Question: I have the following exception when I run a test case:
'''
org.mockito.exceptions.misusing.UnfinishedVerificationException:
Missing method call for verify(mock) here:
-> at sun.reflect.NativeMethodAccessorImpl.invoke0(Native Method)
Example of correct verification:
verify(mock).doSomething()
Also, this error might show up because you verify either of: final/private/equals()/hashCode() methods.
Those methods *cannot* be stubbed/verified.
at com.bignibouX.tests.repository.member.MemberCachingIntegrationTest.testFindByEmail(MemberCachingIntegrationTest.java:61)
at sun.reflect.NativeMethodAccessorImpl.invoke0(Native Method)
at sun.reflect.NativeMethodAccessorImpl.invoke(NativeMethodAccessorImpl.java:57)
at sun.reflect.DelegatingMethodAccessorImpl.invoke(DelegatingMethodAccessorImpl.java:43)
at java.lang.reflect.Method.invoke(Method.java:606)
at org.junit.runners.model.FrameworkMethod$1.runReflectiveCall(FrameworkMethod.java:47)
at org.junit.internal.runners.model.ReflectiveCallable.run(ReflectiveCallable.java:12)
at org.junit.runners.model.FrameworkMethod.invokeExplosively(FrameworkMethod.java:44)
at org.junit.internal.runners.statements.InvokeMethod.evaluate(InvokeMethod.java:17)
at org.springframework.test.context.junit4.statements.RunBeforeTestMethodCallbacks.evaluate(RunBeforeTestMethodCallbacks.java:72)
at org.junit.internal.runners.statements.RunAfters.evaluate(RunAfters.java:27)
at org.springframework.test.context.junit4.statements.RunAfterTestMethodCallbacks.evaluate(RunAfterTestMethodCallbacks.java:81)
at org.springframework.test.context.junit4.statements.SpringRepeat.evaluate(SpringRepeat.java:72)
at org.junit.runners.ParentRunner.runLeaf(ParentRunner.java:271)
at org.springframework.test.context.junit4.SpringJUnit4ClassRunner.runChild(SpringJUnit4ClassRunner.java:215)
at org.springframework.test.context.junit4.SpringJUnit4ClassRunner.runChild(SpringJUnit4ClassRunner.java:81)
at org.junit.runners.ParentRunner$3.run(ParentRunner.java:238)
at org.junit.runners.ParentRunner$1.schedule(ParentRunner.java:63)
at org.junit.runners.ParentRunner.runChildren(ParentRunner.java:236)
at org.junit.runners.ParentRunner.access$000(ParentRunner.java:53)
at org.junit.runners.ParentRunner$2.evaluate(ParentRunner.java:229)
at org.springframework.test.context.junit4.statements.RunBeforeTestClassCallbacks.evaluate(RunBeforeTestClassCallbacks.java:60)
at org.springframework.test.context.junit4.statements.RunAfterTestClassCallbacks.evaluate(RunAfterTestClassCallbacks.java:67)
at org.junit.runners.ParentRunner.run(ParentRunner.java:309)
at org.springframework.test.context.junit4.SpringJUnit4ClassRunner.run(SpringJUnit4ClassRunner.java:161)
at org.eclipse.jdt.internal.junit4.runner.JUnit4TestReference.run(JUnit4TestReference.java:50)
at org.eclipse.jdt.internal.junit.runner.TestExecution.run(TestExecution.java:38)
at org.eclipse.jdt.internal.junit.runner.RemoteTestRunner.runTests(RemoteTestRunner.java:467)
at org.eclipse.jdt.internal.junit.runner.RemoteTestRunner.runTests(RemoteTestRunner.java:683)
at org.eclipse.jdt.internal.junit.runner.RemoteTestRunner.run(RemoteTestRunner.java:390)
at org.eclipse.jdt.internal.junit.runner.RemoteTestRunner.main(RemoteTestRunner.java:197)
'''
The test case has two tests which are as follows:
'''
@ActiveProfiles(Profiles.TEST)
@RunWith(SpringJUnit4ClassRunner.class)
@ContextConfiguration(classes = { FullIntegrationTestConfiguration.class, BaseTestConfiguration.class, MemberCachingIntegrationTest.Config.class })
public class MemberCachingIntegrationTest {
private static final Member MEMBER_ONE = new Member();
private static final Member MEMBER_TWO = new Member();
@Autowired
private MemberRepository memberRepositoryMock;
@After
public void validate() {
validateMockitoUsage();
}
@Test
public void testFindByEmail() {
when(memberRepositoryMock.findByEmail(anyString())).thenReturn(MEMBER_ONE, MEMBER_TWO);
Member firstInvocation = memberRepositoryMock.findByEmail("foo@foo.com");
assertThat(firstInvocation, is(MEMBER_ONE));
Member secondInvocation = memberRepositoryMock.findByEmail("foo@foo.com");
assertThat(secondInvocation, is(MEMBER_ONE));
verify(memberRepositoryMock, times(1)).findByEmail("foo@foo.com");
Member thirdInvocation = memberRepositoryMock.findByEmail("bar@bar.com");
assertThat(thirdInvocation, is(MEMBER_TWO));
verify(memberRepositoryMock, times(1)).findByEmail("bar@bar.com");
}
@Test
public void passingInexistentEmailToSendPasswordResetShouldNotCauseNPE() {
fail("MemberRepository's findByEmail throws NPE if email not found in db! Reason: because cache was set up not to allow null values...");
fail("Appropriate error page not displayed when above NPE is thrown!");
}
@Profile(Profiles.TEST)
@Configuration
static class Config {
@Bean
public MemberRepository memberRepositoryMock() {
return mock(MemberRepository.class);
}
}
}
'''
My question is twofold:
- 'sun.reflect.NativeMethodAccessorImpl.invoke0(Native Method)'-
:
'''
@RooJpaRepository(domainType = Member.class)
public interface MemberRepository {
@Cacheable(value = CacheConfiguration.DATABASE_CACHE_NAME)
Member findByEmail(String email);
@Cacheable(CacheConfiguration.DATABASE_CACHE_NAME)
Member findByToken(String token);
@CacheEvict(value = CacheConfiguration.DATABASE_CACHE_NAME, key = "#result.email")
<S extends Member> S save(S entity);
}
'''
:
I have debugged the test and included the screen capture which seems to bear out what macias said:

'''
org.springframework.aop.framework.ProxyFactory: 2 interfaces [com.bignibou.repository.member.MemberRepository, org.mockito.cglib.proxy.Factory]; 1 advisors [org.springframework.cache.interceptor.BeanFactoryCacheOperationSourceAdvisor: advice bean 'null']; targetSource [SingletonTargetSource for target object [com.bignibou.repository.member.MemberRepository$$EnhancerByMockitoWithCGLIB$$1b543cbe@4cca9ed4]]; proxyTargetClass=false; optimize=false; opaque=false; exposeProxy=false; frozen=false
'''
: One other thing to consider: if I remove or comment out both the last line in the test and the tear-down method i.e.
'''
verify(memberRepositoryMock, times(1)).findByEmail("bar@bar.com");
'''
and
'''
@After
public void validate() {
validateMockitoUsage();
}
'''
The test passes without problem....
: I am actually desperately trying to adapt the following example: <URL> that was given to me in another post. One does notice that the mock is autowired and the test does use a spring context. Can someone please help me get my test right?
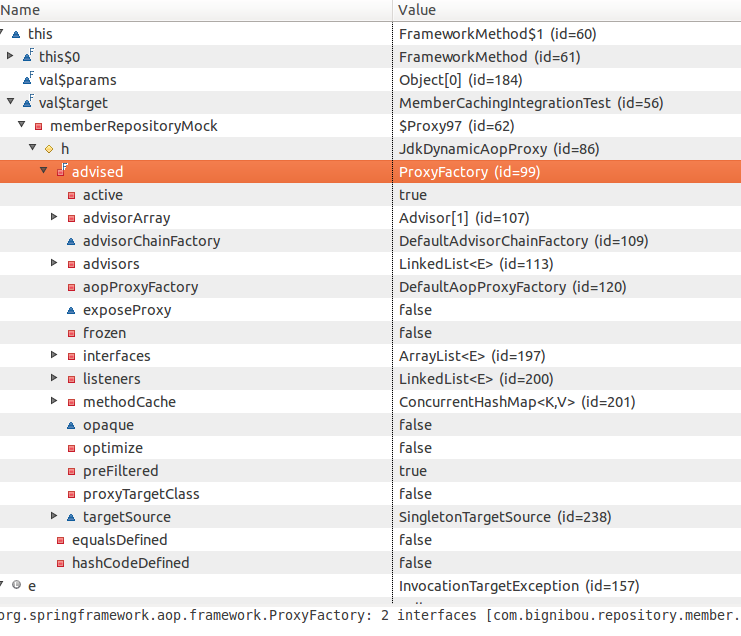
Answer: The 'sun.reflect.NativeMethodAccessorImpl.invoke0(Native Method)' - according to the stack trace you provided, mockito got a bit confused when reporting the error. It's not really related with your problem, but anyway that's the 'NativeMethodAccessorImpl.invoke0' which is native (see <URL>. The SpringJUnit4ClassRunner runs it, it's how it works, nothing you should care about.
Now about your real problem, as I wrote in comment, It's because Spring wraps the mock object into a proxy. If you add
'''
System.out.println(memberRepositoryMock.getClass());
'''
you'll see in the console that it's not the mock but some proxy there. Mockito can only stub mocks, so that's why you recieve the error.
The question might be now, how to work this around.
## UPDATE:
OK, now knowing that it is actually the cache to be tested, I understand you need the mocked repository to be decorated with Spring cache and that your test an integration test indeed.
Here's how it could be done. A little variation of mentioned <URL> but without use of static reference. Slightly more natural I think.
'''
@ActiveProfiles(Profiles.TEST)
@RunWith(SpringJUnit4ClassRunner.class)
@ContextConfiguration(classes = { FullIntegrationTestConfiguration.class, BaseTestConfiguration.class, MemberCachingIntegrationTest.Config.class })
public class MemberCachingIntegrationTest {
@Autowired
private MemberRepository cachedRepository;
@Autowired
private MockProvider mockProvider;
@After
public void validate() {
validateMockitoUsage();
}
@Test
public void test() {
when(mockProvider.get().findByEmail(anyString())).thenReturn("foo", "bar");
String firstInvocation = cachedRepository.findByEmail("foo@foo.com");
assertThat(firstInvocation, is("foo"));
String secondInvocation = cachedRepository.findByEmail("foo@foo.com");
assertThat(secondInvocation, is("foo"));
verify(mockProvider.get(), times(1)).findByEmail("foo@foo.com");
String thirdInvocation = cachedRepository.findByEmail("bar@bar.com");
assertThat(thirdInvocation, is("bar"));
verify(mockProvider.get(), times(1)).findByEmail("bar@bar.com");
}
@Configuration
static class Config {
private MemberRepository mockRepository = mock(MemberRepository.class);
@Bean
public MemberRepository cachedRepository() {
return mockRepository;
}
@Bean
public MockProvider mockProvider() {
return new MockProvider(mockRepository);
}
}
public static class MockProvider {
private final MemberRepository repository;
public MockProvider(MemberRepository repository) {
this.repository = repository;
}
public MemberRepository get() {
return this.repository;
}
}
}
'''